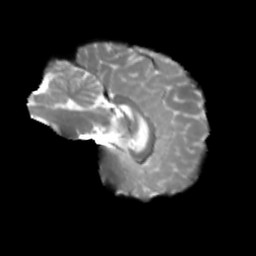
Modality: T2w
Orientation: sagittal
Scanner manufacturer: siemens
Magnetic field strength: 3 T
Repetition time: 4 s
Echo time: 0.0594 s